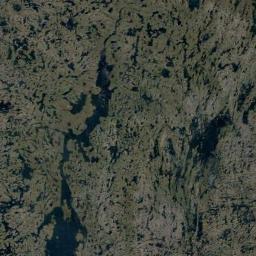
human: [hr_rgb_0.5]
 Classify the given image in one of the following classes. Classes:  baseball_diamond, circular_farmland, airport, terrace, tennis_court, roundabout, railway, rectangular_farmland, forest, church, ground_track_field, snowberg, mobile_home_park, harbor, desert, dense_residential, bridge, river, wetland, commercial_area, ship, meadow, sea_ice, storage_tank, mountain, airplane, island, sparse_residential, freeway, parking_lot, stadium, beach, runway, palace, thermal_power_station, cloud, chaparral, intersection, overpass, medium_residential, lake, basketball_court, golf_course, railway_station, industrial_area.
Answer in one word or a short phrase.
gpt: wetland